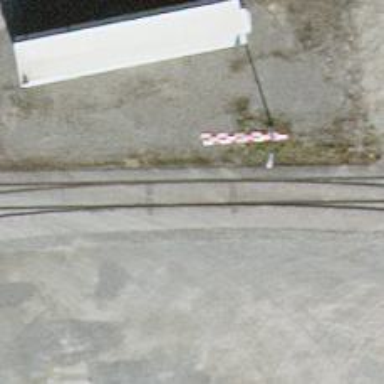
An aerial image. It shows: Railway switch.